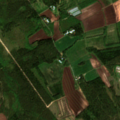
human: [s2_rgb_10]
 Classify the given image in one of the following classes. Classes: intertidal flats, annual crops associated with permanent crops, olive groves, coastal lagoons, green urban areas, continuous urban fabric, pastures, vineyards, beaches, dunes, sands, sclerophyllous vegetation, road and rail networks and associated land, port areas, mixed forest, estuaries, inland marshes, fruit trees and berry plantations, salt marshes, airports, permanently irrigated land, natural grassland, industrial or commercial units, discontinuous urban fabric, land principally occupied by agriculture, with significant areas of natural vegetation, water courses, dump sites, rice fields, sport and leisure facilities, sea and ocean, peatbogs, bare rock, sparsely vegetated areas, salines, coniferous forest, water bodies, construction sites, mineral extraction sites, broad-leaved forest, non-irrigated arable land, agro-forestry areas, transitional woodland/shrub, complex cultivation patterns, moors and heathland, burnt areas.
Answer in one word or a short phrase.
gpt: non-irrigated arable land, coniferous forest, mixed forest, transitional woodland/shrub